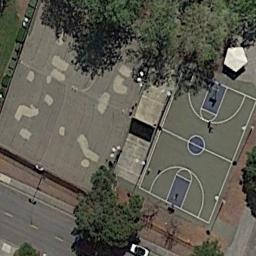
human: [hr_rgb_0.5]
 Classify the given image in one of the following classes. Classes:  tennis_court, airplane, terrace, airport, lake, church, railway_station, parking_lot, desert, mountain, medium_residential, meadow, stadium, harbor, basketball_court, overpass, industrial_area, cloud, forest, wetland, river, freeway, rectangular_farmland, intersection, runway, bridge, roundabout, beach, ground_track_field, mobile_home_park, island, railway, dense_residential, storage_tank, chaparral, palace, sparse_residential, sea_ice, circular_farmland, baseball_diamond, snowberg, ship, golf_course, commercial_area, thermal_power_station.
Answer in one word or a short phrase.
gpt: basketball_court